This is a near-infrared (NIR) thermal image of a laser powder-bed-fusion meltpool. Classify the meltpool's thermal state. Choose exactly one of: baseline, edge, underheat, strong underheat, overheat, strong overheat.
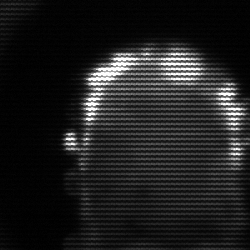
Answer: baseline